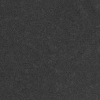
Atmospheric dust classification: dusty